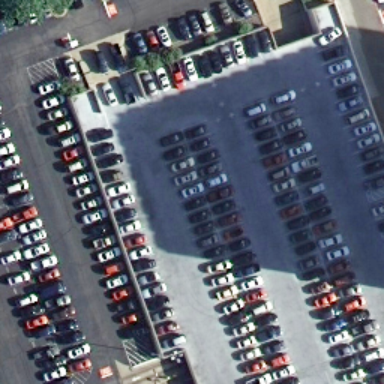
Lots of cars parked in lines in the parking lot .